Aerial crown-view tile of a tropical tree (Barro Colorado Island, Panama), acquired 20241112:
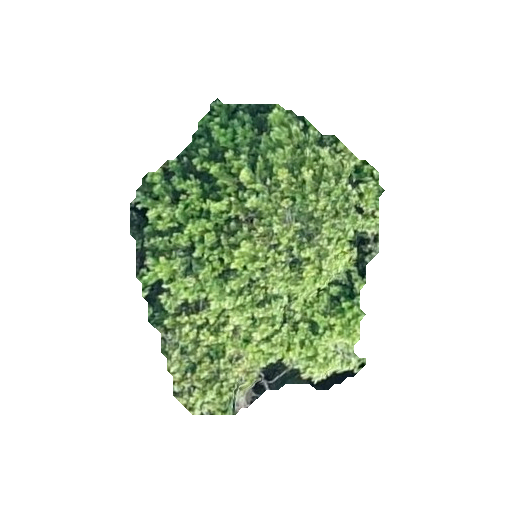
Species: Anacardium excelsum
GBIF accepted scientific name: Anacardium excelsum
Crown area: 90.868 m²